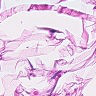
Metastatic tissue present: no